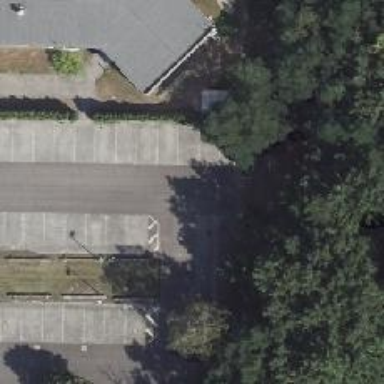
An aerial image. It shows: Asphalt parking aisle designated as service road.